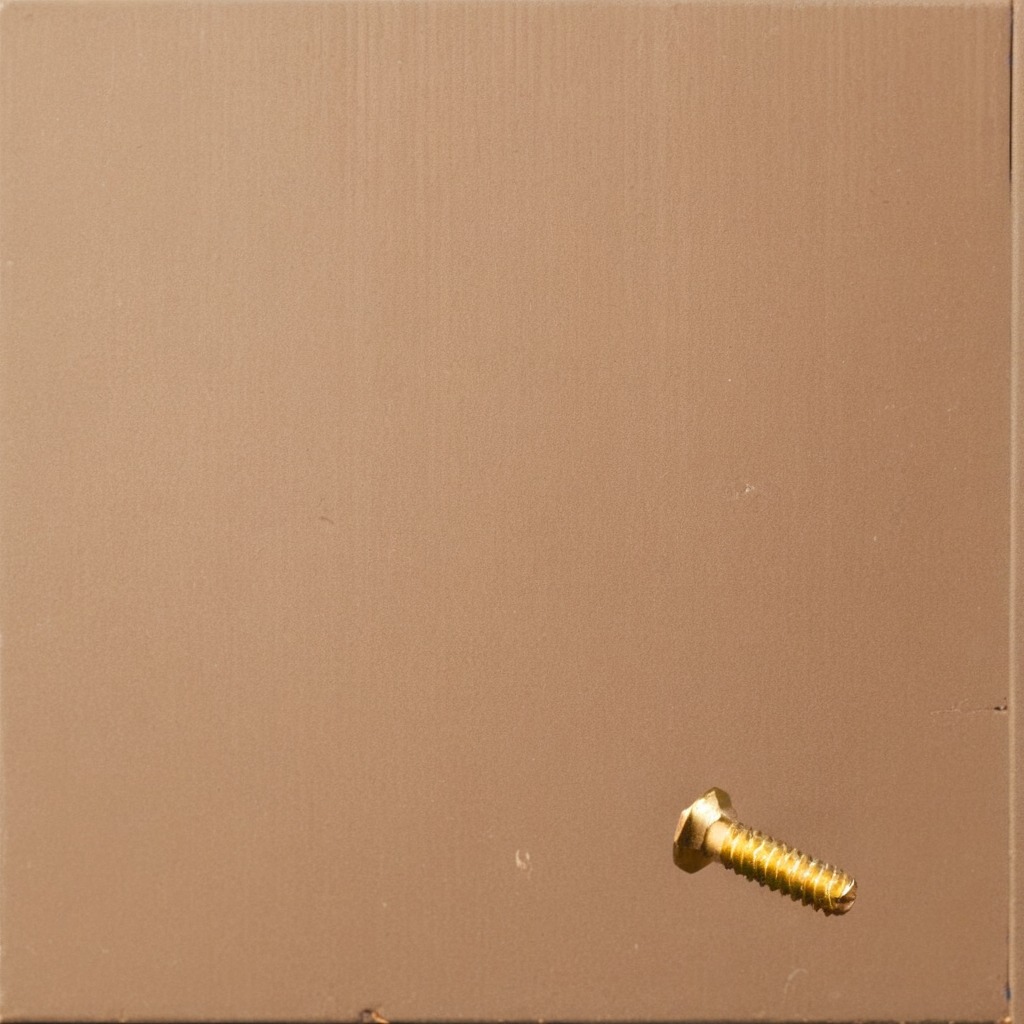
A metal screw lying on the cardboard box surface in an outdoor workshop during daytime bright natural light soft shadows slightly creased but